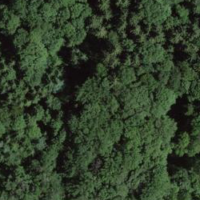
EUNIS habitat code: 44
Species observed at this site:
Acer campestre